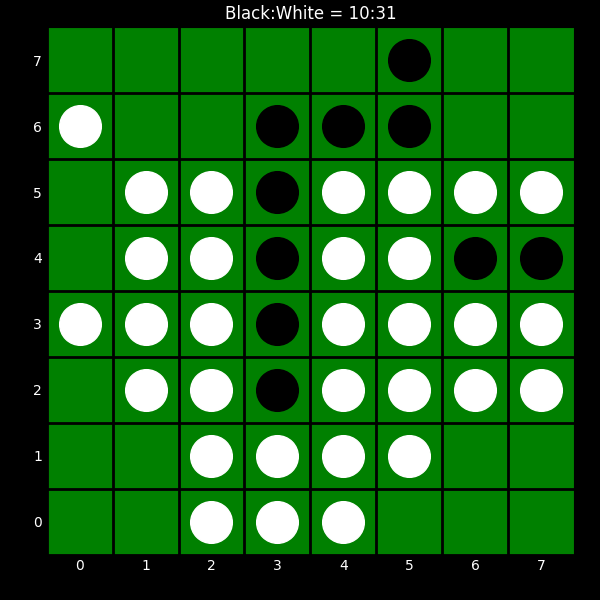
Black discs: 10
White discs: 31